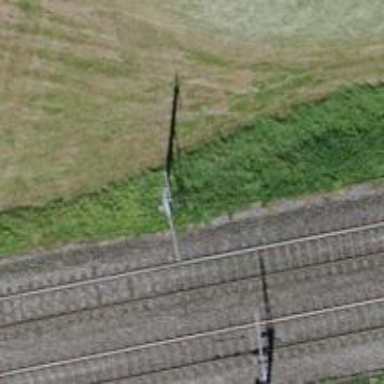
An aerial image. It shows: Power pole.